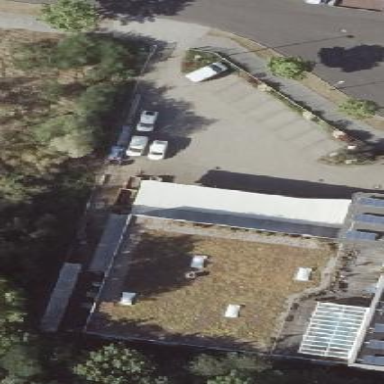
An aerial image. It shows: Part of building.